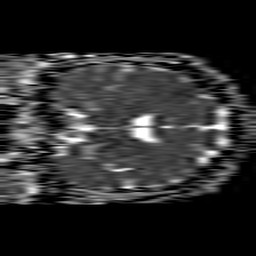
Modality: ADC
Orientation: coronal
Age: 52
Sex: female
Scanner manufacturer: philips
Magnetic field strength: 1.5 T
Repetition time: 4.6 s
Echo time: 0.08517 s